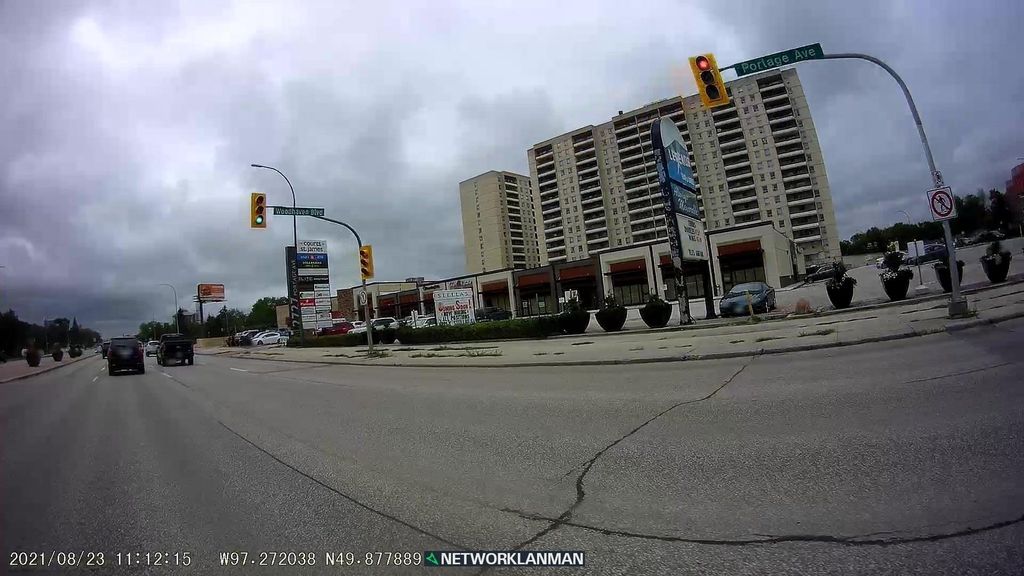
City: winnipeg